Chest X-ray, PA view. Patient: 52 years old, sex M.
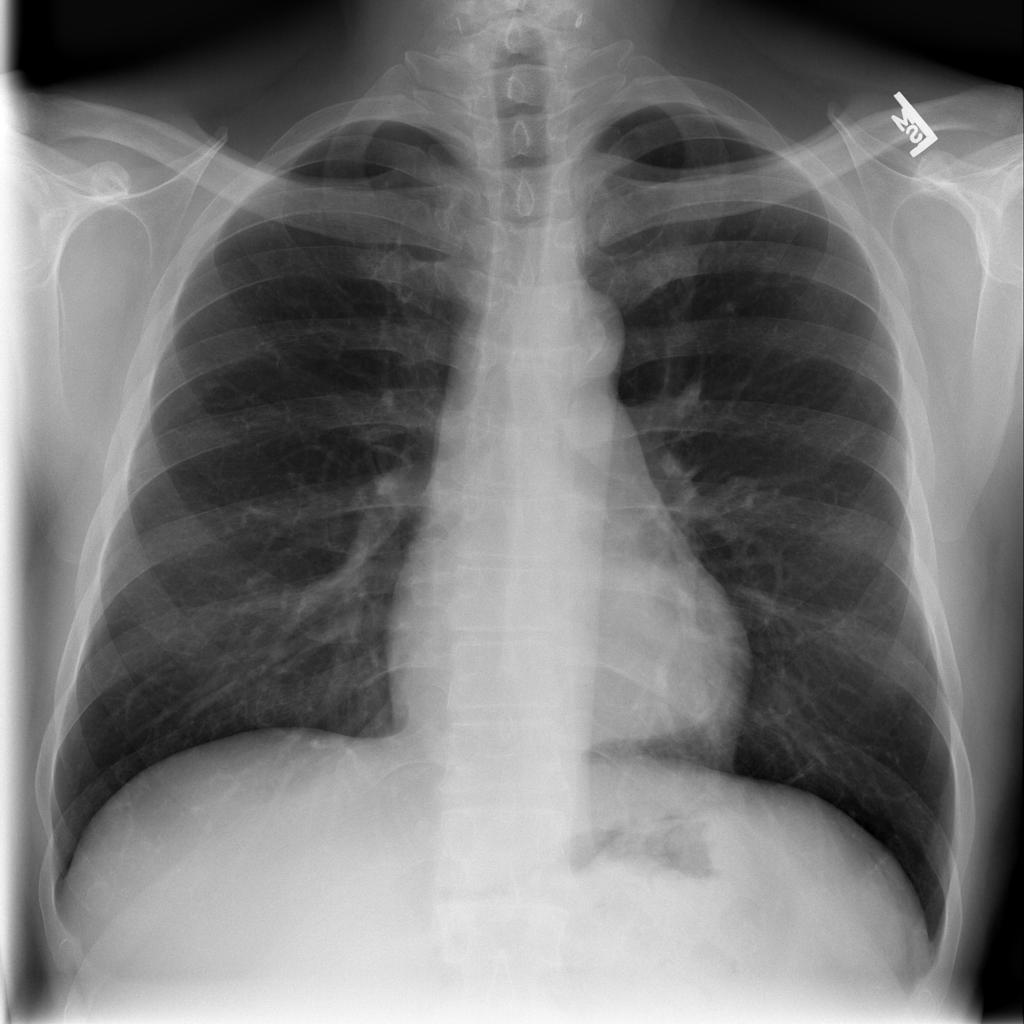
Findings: No Finding